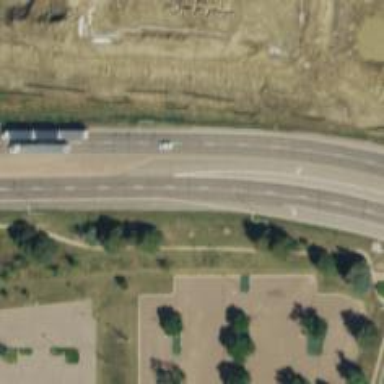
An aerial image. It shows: Asphalt road classified as trunk highway.